Interaction volume radius: 5 \u00c5
Interaction volume height: 10 \u00c5
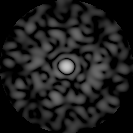
Disorder parameter: 0.8816